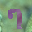
Label: 7